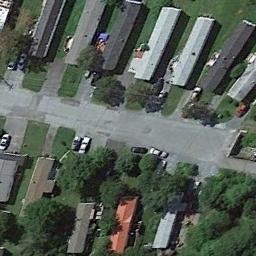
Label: mobile_home_park